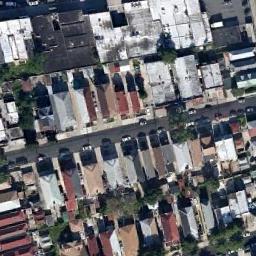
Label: dense_residential